Question: I am making pie chart from high chart library. I want to change color of each slice in pie chart
How can i do this ? My code is -
'''
var colors = ["color:'#2a8482'","color:'#64DECF'","color:'#BCCDF8'"];
var responseData = {"2":40,"1":30}
var obj = $.parseJSON(responseData);
var dataArrayFinal = Array();
var value = Array();
var name = Array();
var j = 0;
for (var key in obj) {
if (obj.hasOwnProperty(key)) {
name[j] = "name:'"+key+"'";
value[j] = obj[key];
j++;
}
}
for(k=0;k<name.length;k++) {
var temp = new Array(name[k],value[k],colors[k]);
dataArrayFinal[k] = temp;
}
$(function () {
new Highcharts.Chart({
chart: {
renderTo: 'container'+counter,
type: 'pie',
height: 280,
width: 280
},
title: {
text: ' '
},
tooltip: {
valueSuffix: '%',
positioner: function () {
return {
x: this.chart.series[0].center[0] -
(this.label.width / 2) + 8,
y: this.chart.series[0].center[1] -
(this.label.height / 2) + 8
};
}
},
series: [{
name: 'Answer',
size: '100%',
innerSize: '65%',
data: dataArrayFinal
}]
});
});
'''
In this graph is coming but colors are not changed. They are taking default color.

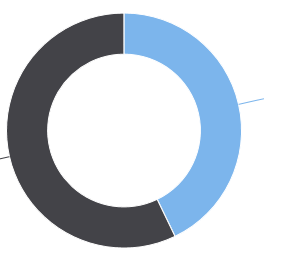
Answer: if you change your color-array to:
'var colors = ["#2a8482","#64DECF","#BCCDF8"];'
and then at the beginning of your function:
'''
$(function () {
'''
add the following code:
'''
Highcharts.getOptions().plotOptions.pie.colors = colors;
'''
this should do the trick.
Example of coloring can be found in this JSFiddle, created by the developers of HighCharts:
<URL>